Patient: sex M, age 66
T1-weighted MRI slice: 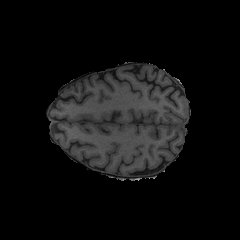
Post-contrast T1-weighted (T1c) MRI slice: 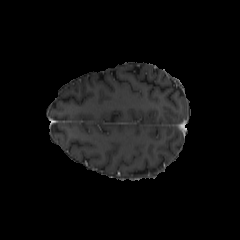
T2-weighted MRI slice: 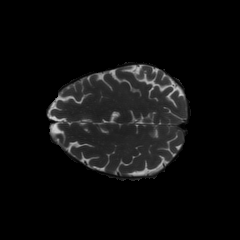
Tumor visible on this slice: no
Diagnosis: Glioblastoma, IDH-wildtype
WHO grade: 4